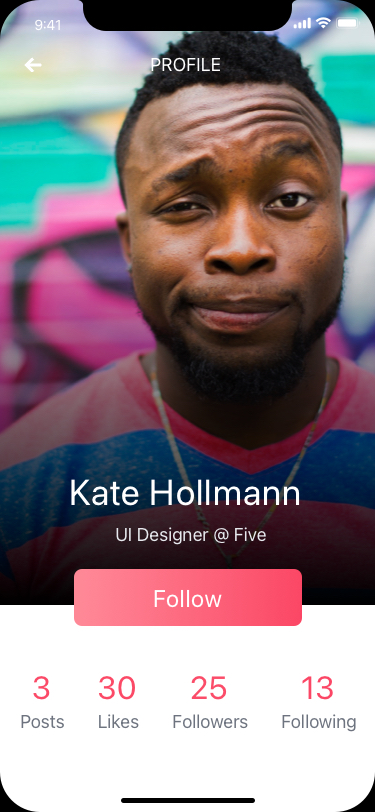
Text in this UI design:
25
Followers
13
Following
30
Likes
3
Posts
UI Designer @ Five
Kate Hollmann
PROFILE